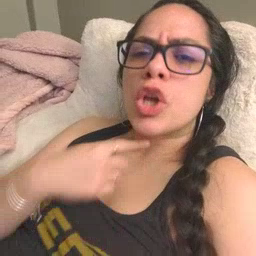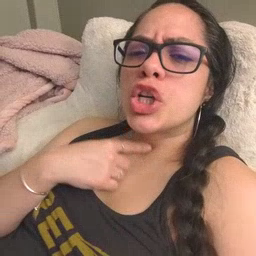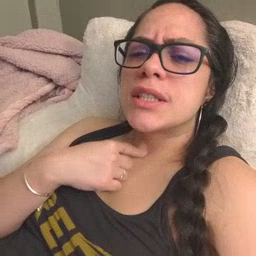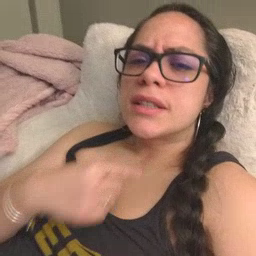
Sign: thirsty